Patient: sex F, age 78
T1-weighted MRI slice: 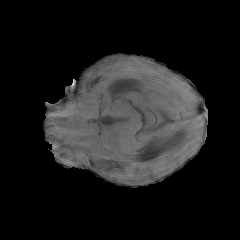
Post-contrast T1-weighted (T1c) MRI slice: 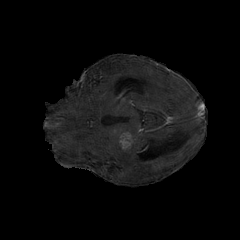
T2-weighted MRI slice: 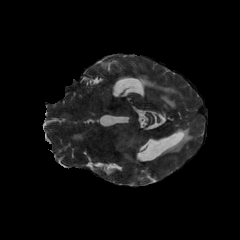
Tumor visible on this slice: yes
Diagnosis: Glioblastoma, IDH-wildtype
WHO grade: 4